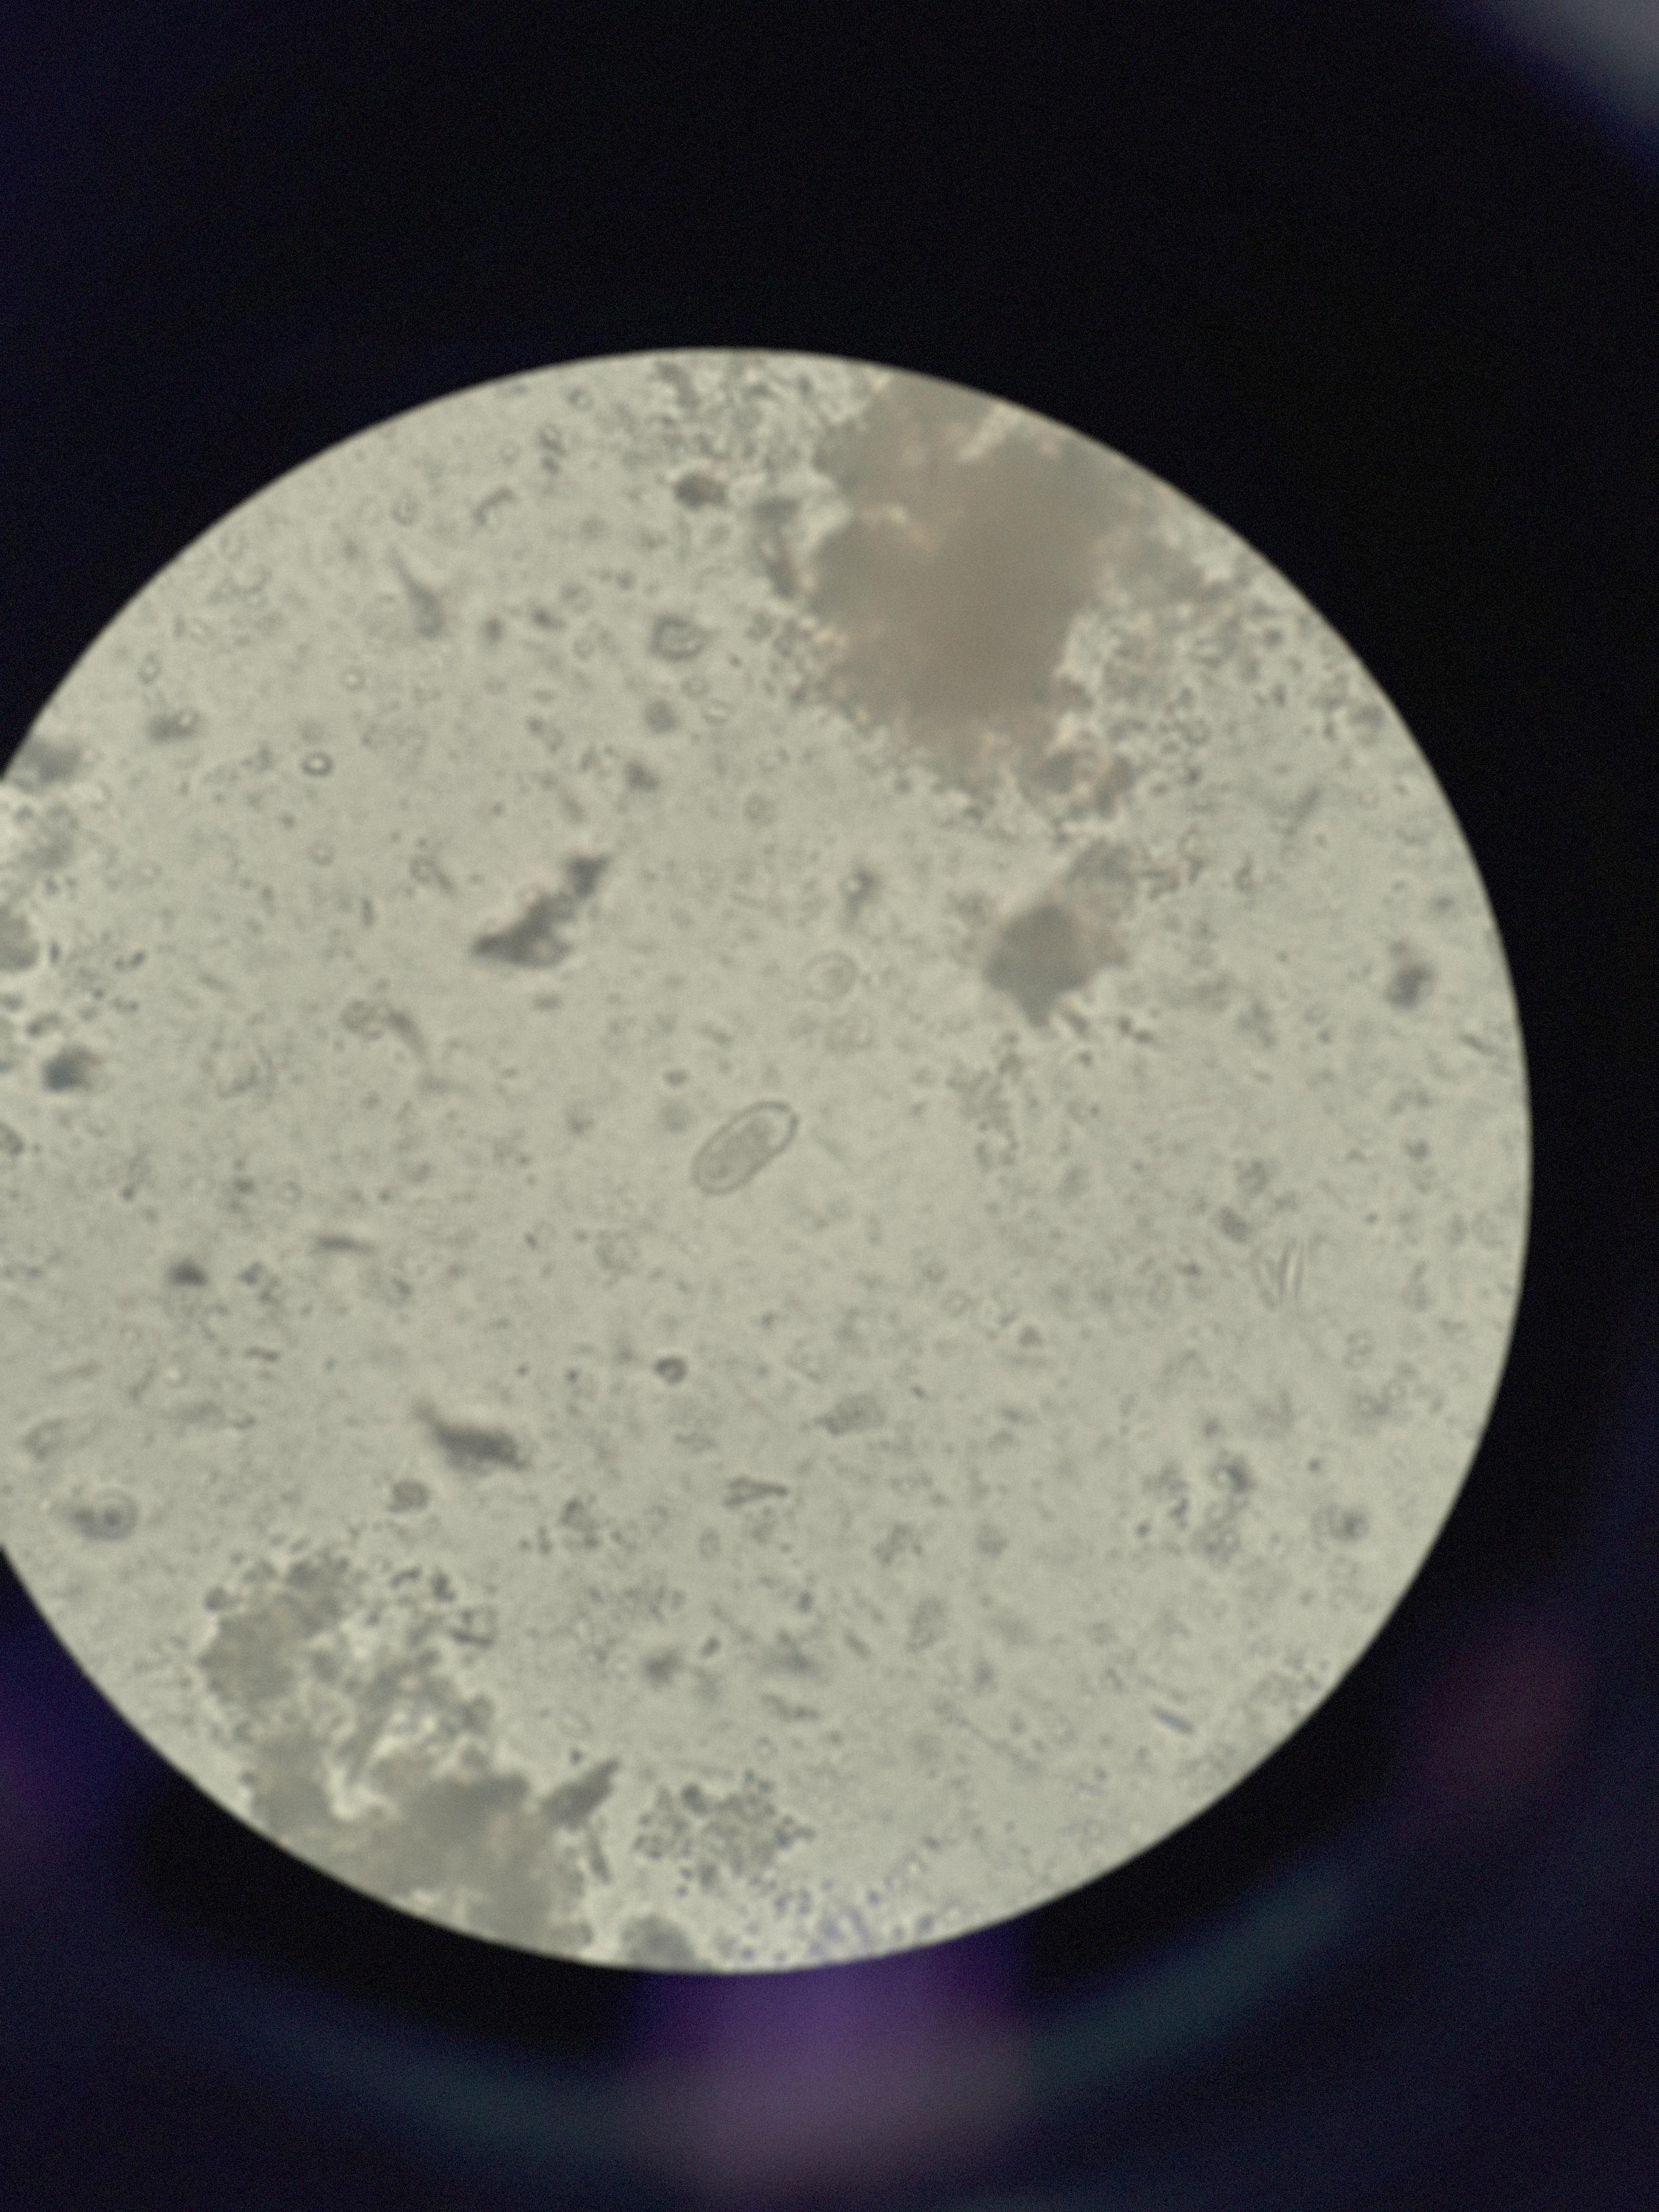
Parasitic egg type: Capillaria philippinensis